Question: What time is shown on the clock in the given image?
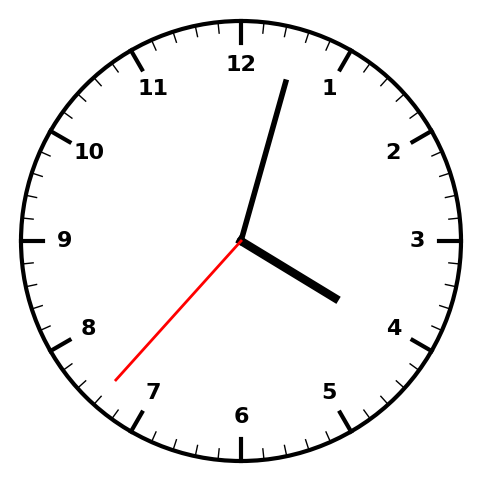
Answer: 04:02:37